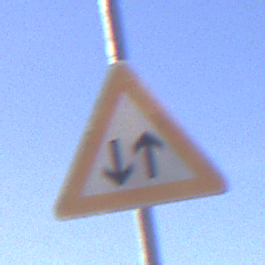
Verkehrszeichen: Gegenverkehr
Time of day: Midday
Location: Outdoor (Nature)
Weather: Clear
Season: NotSpecified
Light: Natural